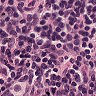
Metastatic tissue present: no